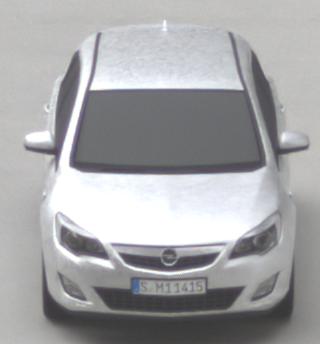
Make: Opel
Model: Astra 1.4 ecoFlex
Detailed model: Astra (J)
Model produced from: 2009/12
Model produced until: 2010/12
Doors: 5
Color: white
Road condition: dry road
Daytime: midday
Contrast: low contrast